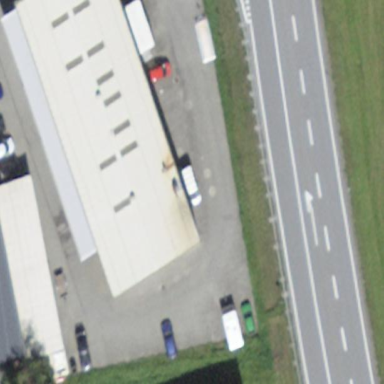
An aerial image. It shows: Building used as car repair shop.